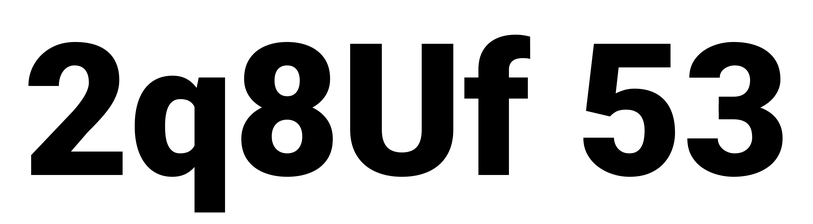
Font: Roboto_Black